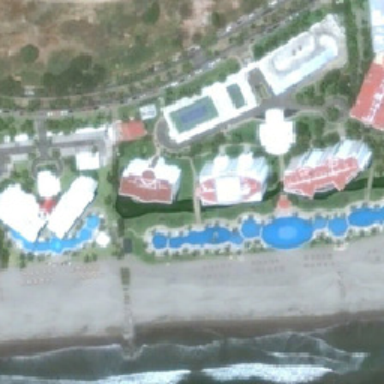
There are many green trees and some pool pools near the resort beach .